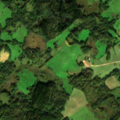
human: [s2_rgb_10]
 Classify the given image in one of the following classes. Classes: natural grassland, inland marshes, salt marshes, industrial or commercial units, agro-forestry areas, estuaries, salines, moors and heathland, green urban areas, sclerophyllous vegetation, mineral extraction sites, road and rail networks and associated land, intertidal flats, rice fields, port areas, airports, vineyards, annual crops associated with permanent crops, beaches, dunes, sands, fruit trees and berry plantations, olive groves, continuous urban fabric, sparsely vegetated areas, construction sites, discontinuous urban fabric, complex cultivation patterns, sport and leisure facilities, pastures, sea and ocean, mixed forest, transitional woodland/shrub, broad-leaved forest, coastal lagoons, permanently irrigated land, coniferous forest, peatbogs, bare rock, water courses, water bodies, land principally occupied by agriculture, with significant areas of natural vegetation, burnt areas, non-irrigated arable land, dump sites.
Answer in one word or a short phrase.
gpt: non-irrigated arable land, complex cultivation patterns, land principally occupied by agriculture, with significant areas of natural vegetation, broad-leaved forest, mixed forest, transitional woodland/shrub